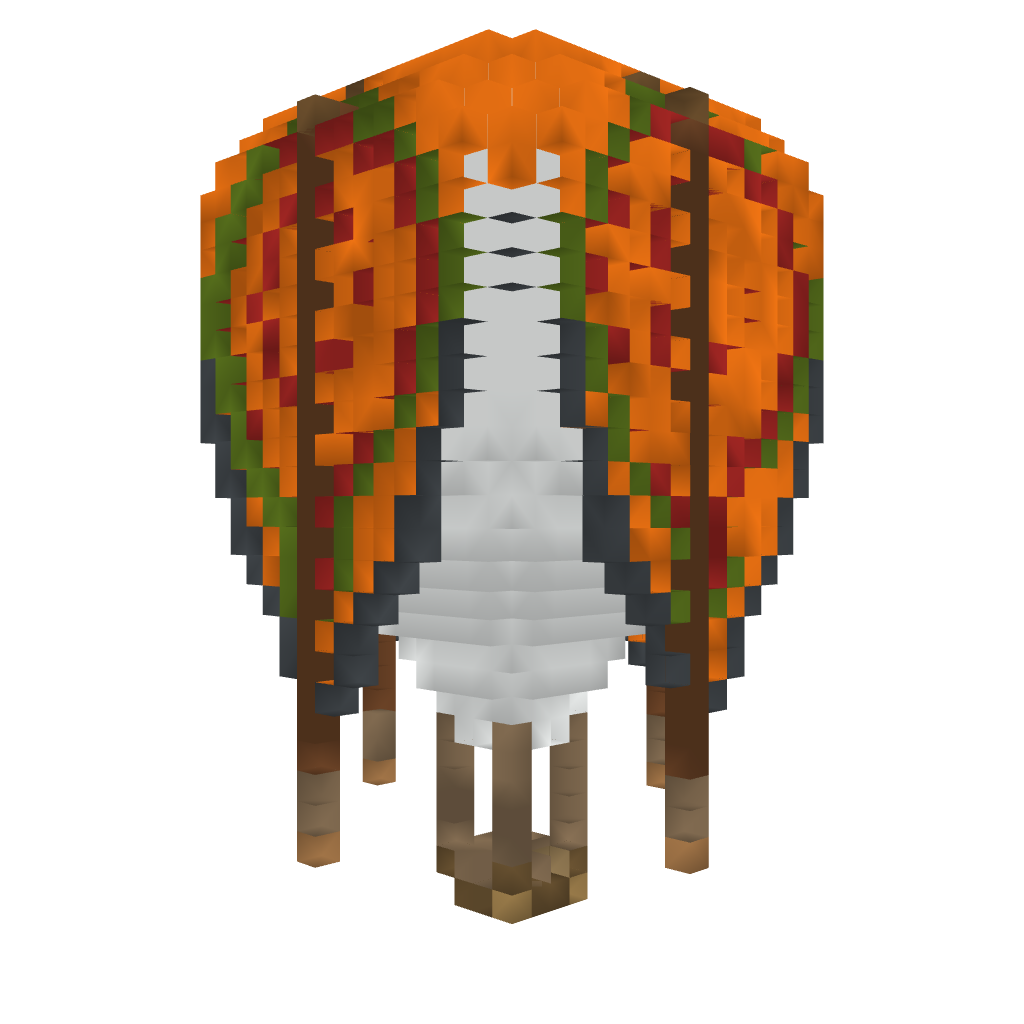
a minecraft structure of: Hot Air Balloon